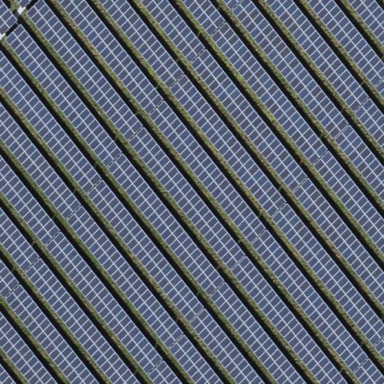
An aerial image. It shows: Solar power generator using photovoltaic method with solar photovoltaic panel types.